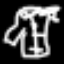
Label: pants